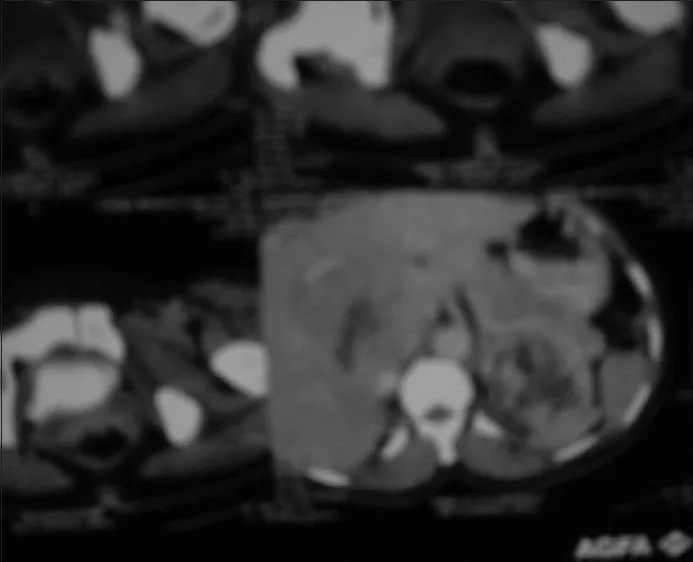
Computerized tomography scan of abdomen showing a heterogeneous suprarenal mass on the left side and a heterogeneous space occupying lesion in the liver.
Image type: radiology (ct)